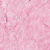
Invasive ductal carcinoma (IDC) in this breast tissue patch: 0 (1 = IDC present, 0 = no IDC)